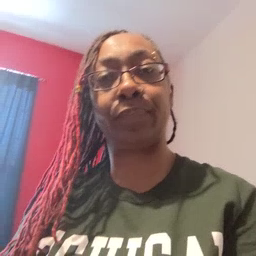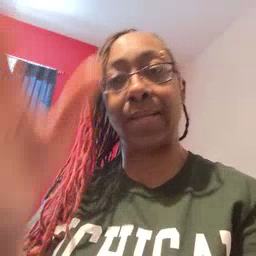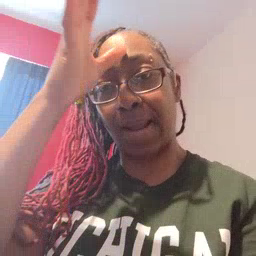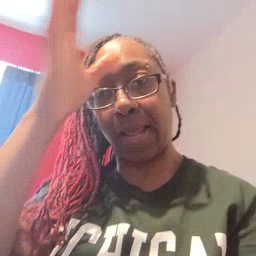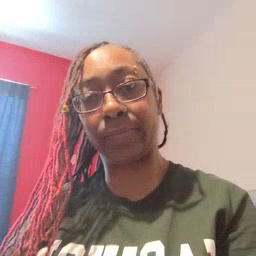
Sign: dad